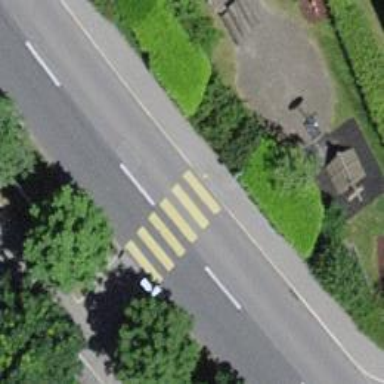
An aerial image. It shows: Zebra crossing on the road.